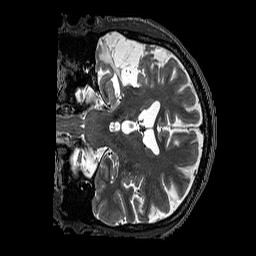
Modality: T2w
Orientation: coronal
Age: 58
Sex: male
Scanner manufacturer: siemens
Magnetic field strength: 3 T
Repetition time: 3.2 s
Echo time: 0.567 s